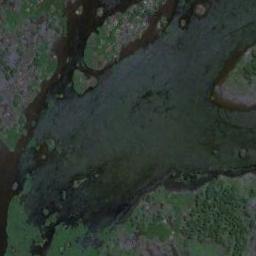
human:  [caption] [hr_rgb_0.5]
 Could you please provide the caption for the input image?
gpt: The wetland consists of green plants and water .

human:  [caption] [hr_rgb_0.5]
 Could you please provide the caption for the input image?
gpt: Half of this wetland is flooded .

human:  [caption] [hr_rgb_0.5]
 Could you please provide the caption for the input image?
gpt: There are many different areas of water surrounded by wetlands .

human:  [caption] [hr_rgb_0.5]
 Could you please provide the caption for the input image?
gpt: There are a few brown bare lands in the river in a wetland with sparse green plants on the bare lands .

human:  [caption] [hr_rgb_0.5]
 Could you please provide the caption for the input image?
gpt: There are many green areas and water areas on the wetland .